Field crop: maize
Growth stage: 2
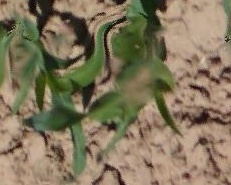
Species: maize